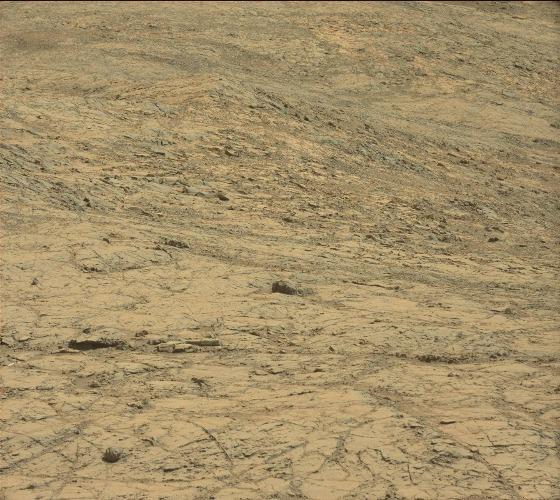
Terrain classes present: Bedrock, Gravel / Sand / Soil, Rock, Shadow